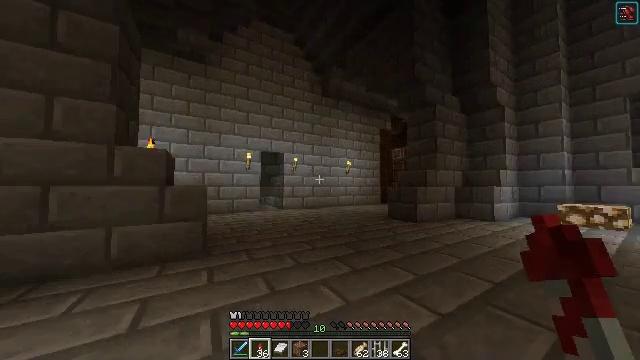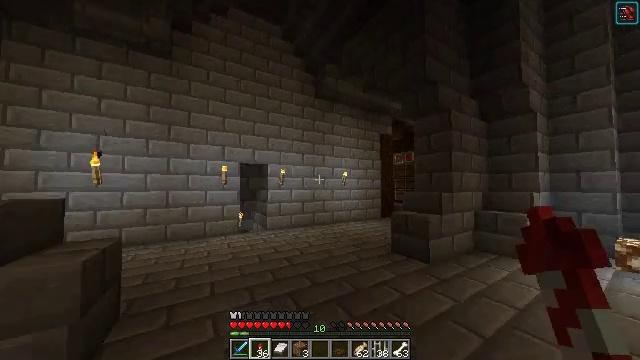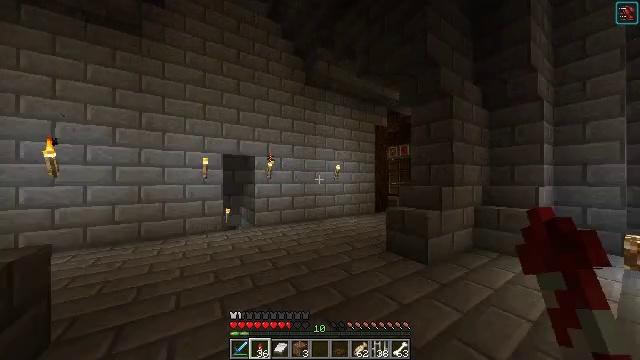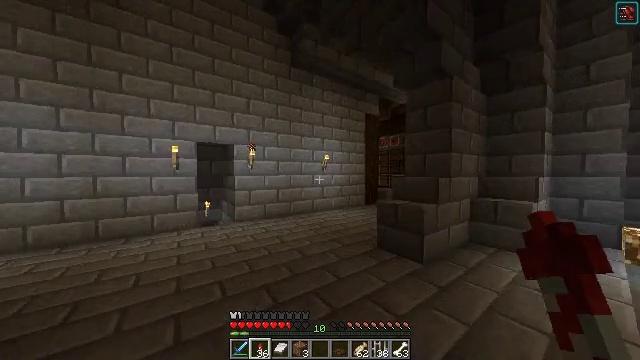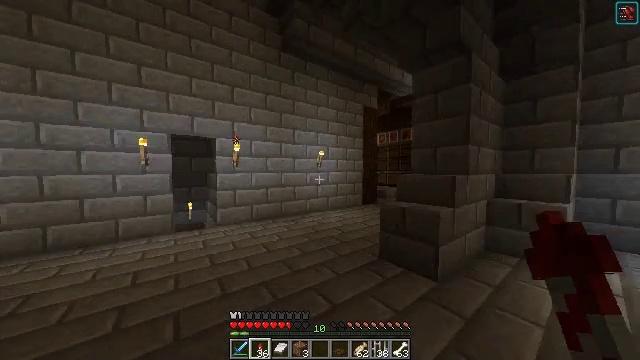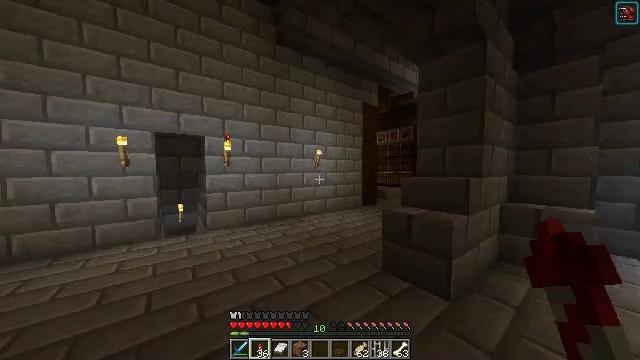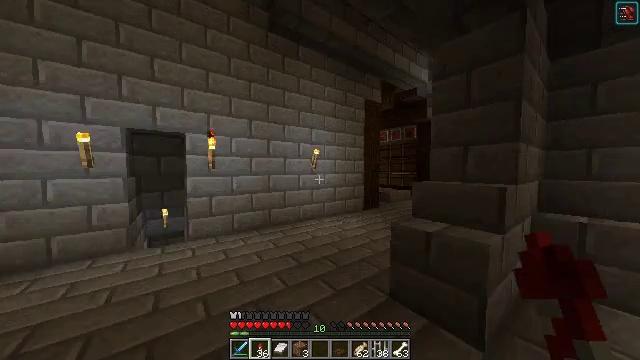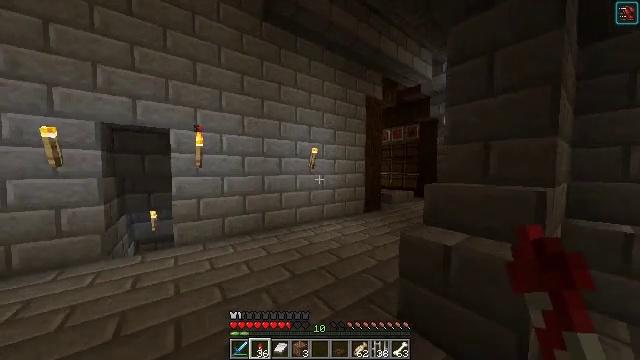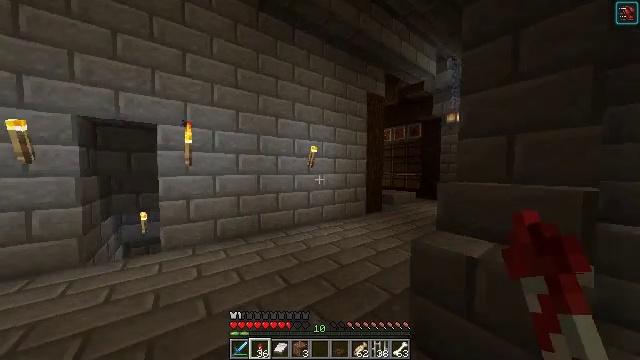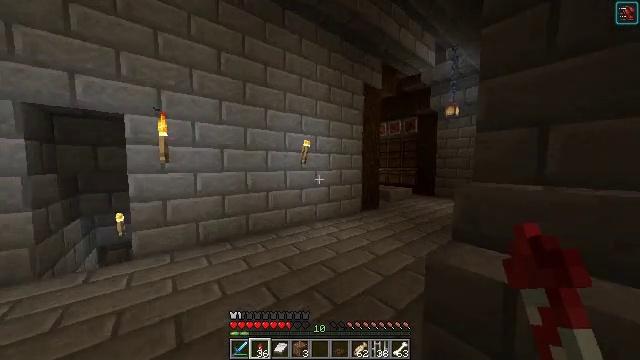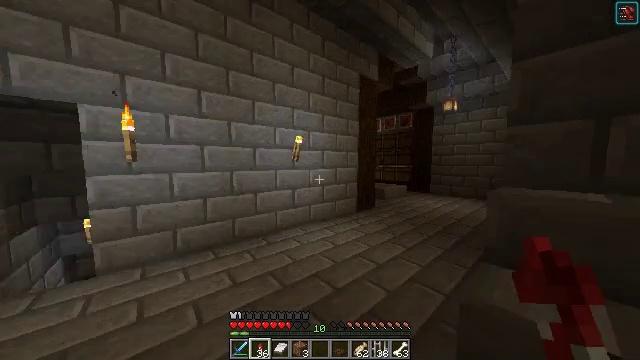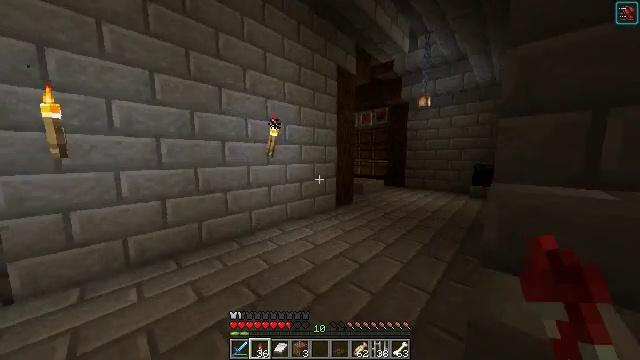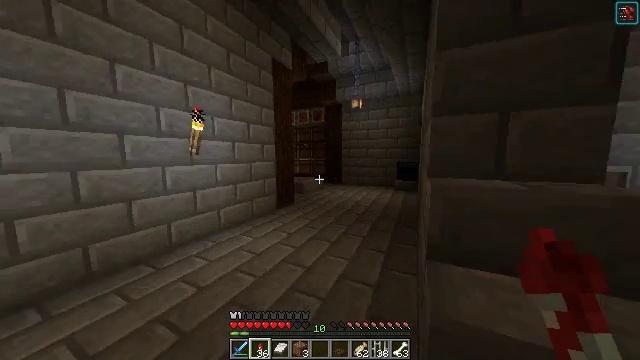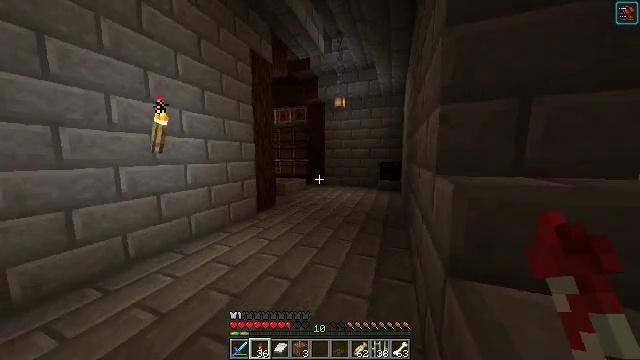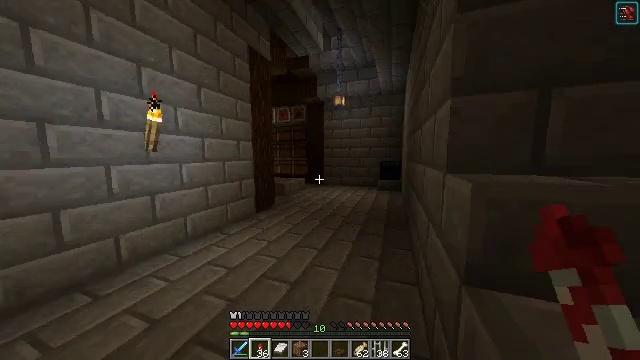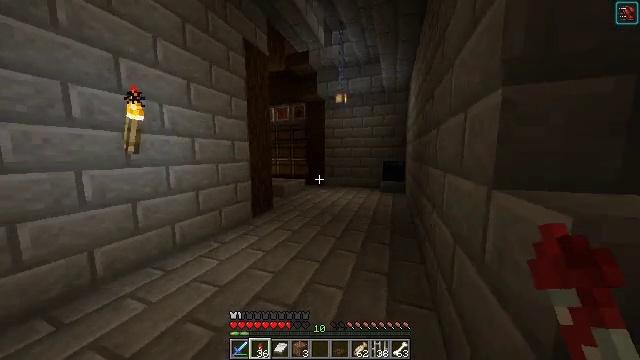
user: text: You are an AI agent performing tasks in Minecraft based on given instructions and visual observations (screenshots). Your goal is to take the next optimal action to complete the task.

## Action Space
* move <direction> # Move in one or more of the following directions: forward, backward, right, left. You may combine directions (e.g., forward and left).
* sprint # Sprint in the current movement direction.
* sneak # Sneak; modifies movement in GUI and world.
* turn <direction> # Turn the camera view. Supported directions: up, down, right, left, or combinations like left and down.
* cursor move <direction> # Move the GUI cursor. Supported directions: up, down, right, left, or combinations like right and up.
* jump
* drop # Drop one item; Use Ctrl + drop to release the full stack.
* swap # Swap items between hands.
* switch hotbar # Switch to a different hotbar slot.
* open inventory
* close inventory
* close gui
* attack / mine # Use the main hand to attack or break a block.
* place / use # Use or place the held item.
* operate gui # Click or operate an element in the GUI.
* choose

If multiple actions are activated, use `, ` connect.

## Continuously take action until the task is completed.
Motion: motion action
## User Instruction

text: Drop kelp from the inventory.
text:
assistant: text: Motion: move forward
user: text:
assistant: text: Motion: move forward, turn right and down
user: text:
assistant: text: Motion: move forward, turn right and down
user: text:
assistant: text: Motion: move forward
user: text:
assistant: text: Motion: move forward
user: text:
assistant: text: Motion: move forward
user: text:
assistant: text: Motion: move forward
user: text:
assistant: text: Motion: move forward
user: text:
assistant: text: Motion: move forward, turn right and down
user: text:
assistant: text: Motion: move forward, turn right
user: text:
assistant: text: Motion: move forward, turn right and down
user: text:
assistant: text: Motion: move forward, turn right
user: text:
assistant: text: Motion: move forward, turn right
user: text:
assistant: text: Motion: move forward
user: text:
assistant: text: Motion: move forward
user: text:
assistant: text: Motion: move forward
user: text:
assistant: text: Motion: move forward
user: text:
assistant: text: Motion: move forward
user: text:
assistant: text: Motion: move forward
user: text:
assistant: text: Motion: move forward
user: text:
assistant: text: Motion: move forward
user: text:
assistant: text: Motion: move forward
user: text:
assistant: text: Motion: move forward
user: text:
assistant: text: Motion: move forward
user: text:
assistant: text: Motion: move forward
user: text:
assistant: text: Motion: move forward, turn left
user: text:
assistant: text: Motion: move forward, turn left
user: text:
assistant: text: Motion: move forward, turn left
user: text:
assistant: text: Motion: move forward, turn left
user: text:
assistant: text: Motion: move forward and move right, turn left and up